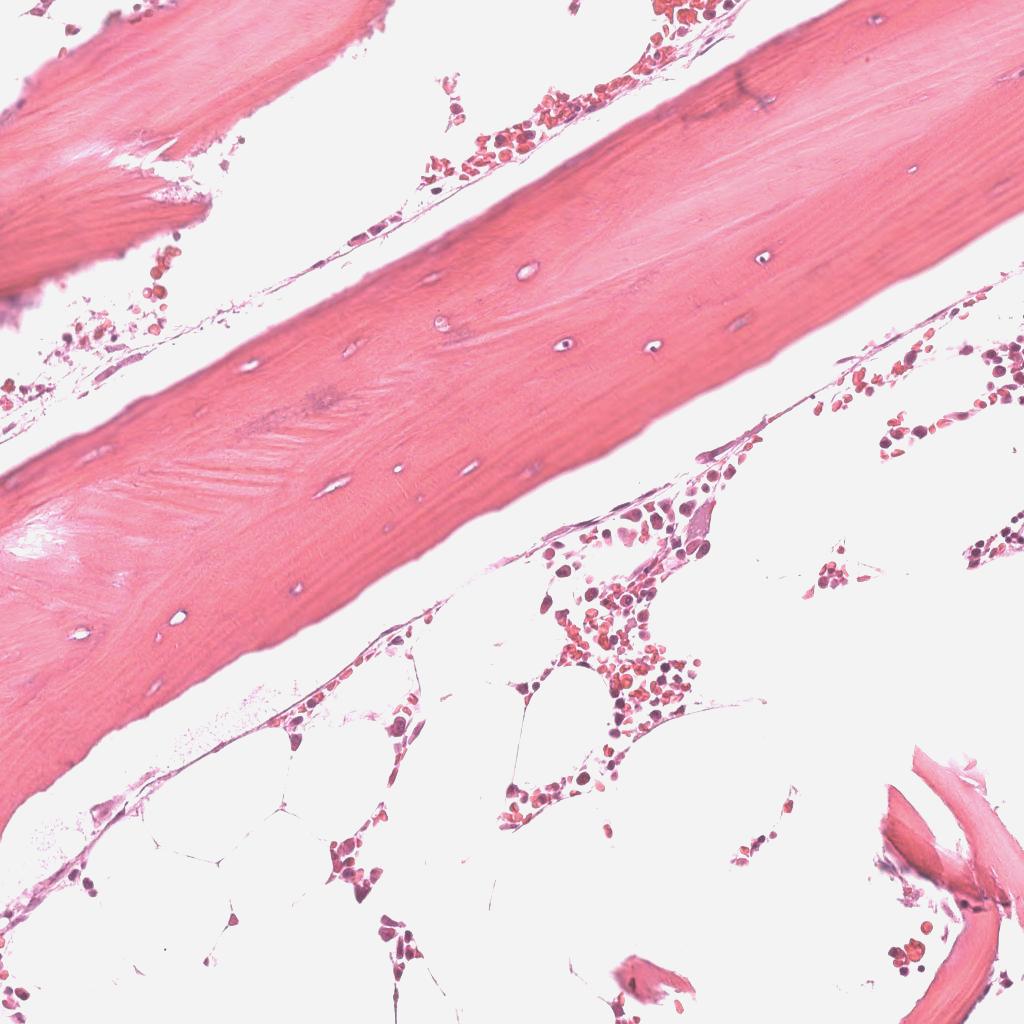
Label: Non-Tumor